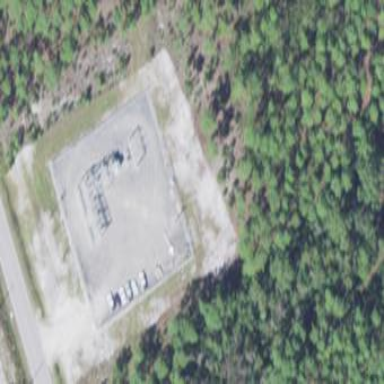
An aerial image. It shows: Distribution power substation secured by fence.